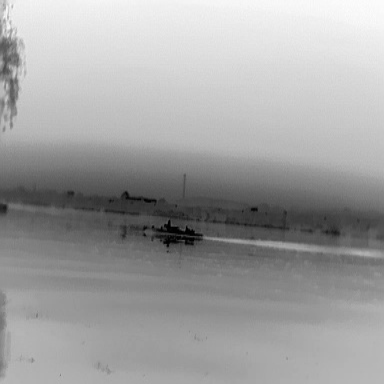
There is a warship in the infrared image.